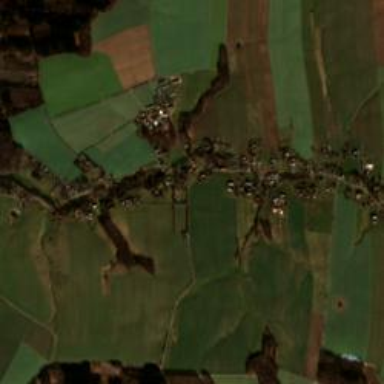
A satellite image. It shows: Village.